Interaction volume radius: 10 \u00c5
Interaction volume height: 15 \u00c5
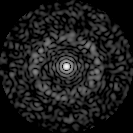
Disorder parameter: 0.8259